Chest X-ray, AP view. Patient: 47 years old, sex M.
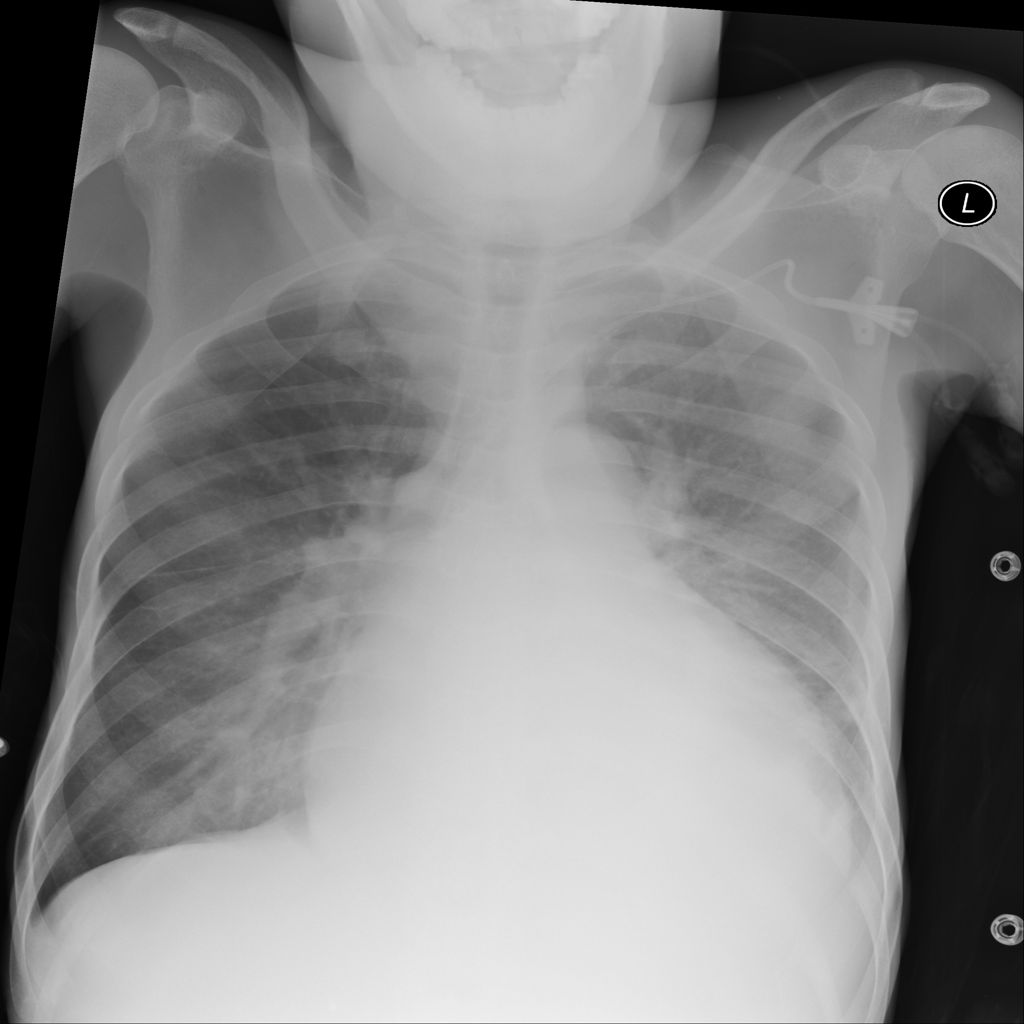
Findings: Cardiomegaly, Effusion